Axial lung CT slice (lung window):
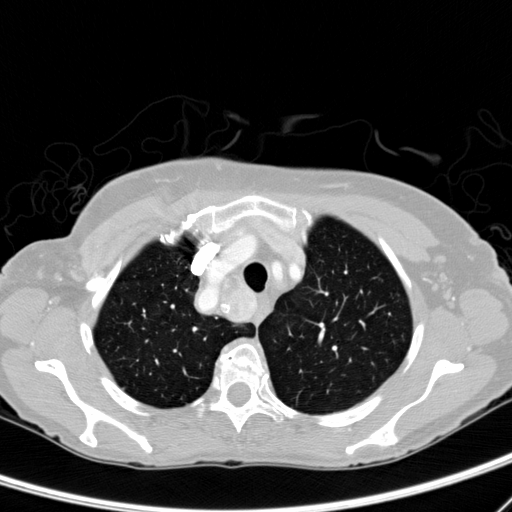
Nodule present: no